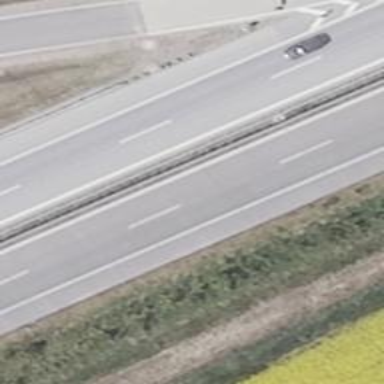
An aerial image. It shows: Motorway.